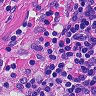
Metastatic tissue present: no